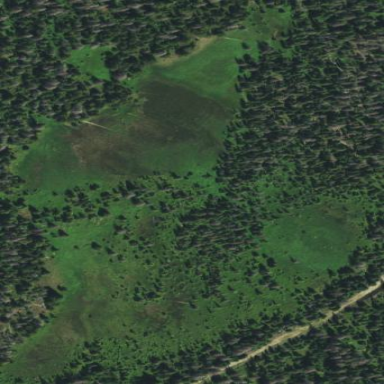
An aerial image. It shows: Beautiful wet meadow natural wetland.